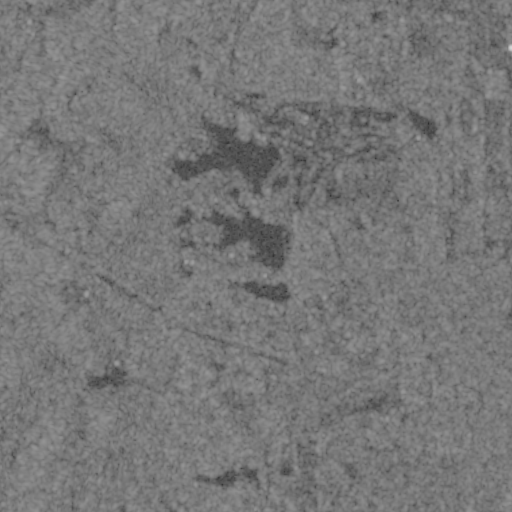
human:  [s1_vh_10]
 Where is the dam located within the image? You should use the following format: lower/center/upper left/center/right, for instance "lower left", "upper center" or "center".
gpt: The dam is located in the lower center of the image.
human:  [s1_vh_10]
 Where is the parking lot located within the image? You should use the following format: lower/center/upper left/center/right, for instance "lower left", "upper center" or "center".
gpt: The parking lot is located in the upper center of the image.
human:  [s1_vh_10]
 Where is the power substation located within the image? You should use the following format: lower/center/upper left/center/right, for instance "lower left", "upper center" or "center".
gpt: The power substation is located in the upper right of the image.
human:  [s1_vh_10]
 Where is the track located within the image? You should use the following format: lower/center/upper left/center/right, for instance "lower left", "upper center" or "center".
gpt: There is no track in the image.

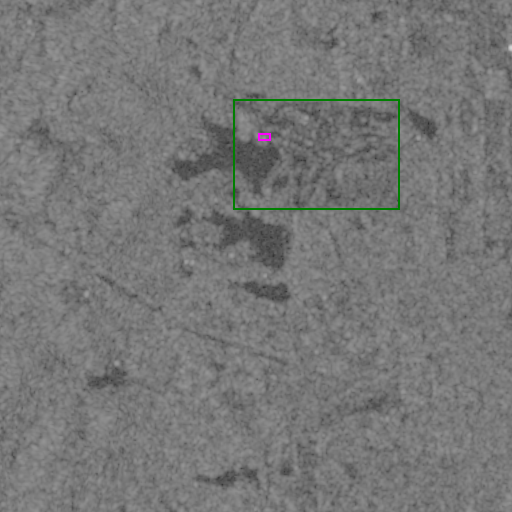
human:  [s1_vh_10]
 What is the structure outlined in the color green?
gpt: The structure outlined in green is a park.
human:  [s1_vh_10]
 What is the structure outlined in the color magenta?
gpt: The structure outlined in magenta is a building.
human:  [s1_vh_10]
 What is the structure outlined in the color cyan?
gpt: There is no cyan outline.